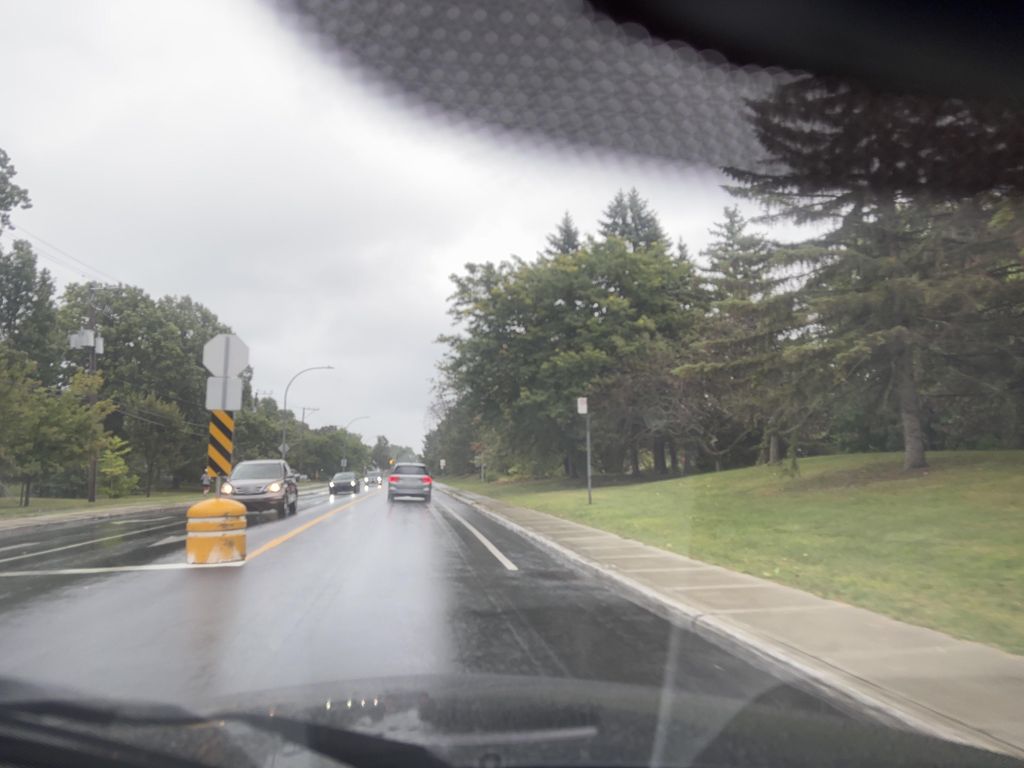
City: montreal